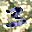
Label: 3